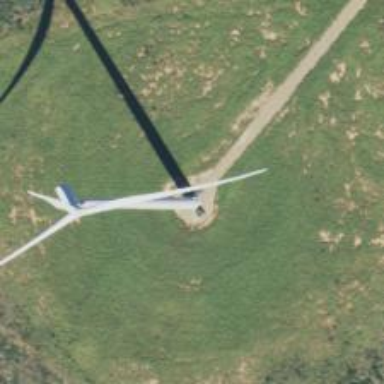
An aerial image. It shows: Wind generator using wind turbines of horizontal axis.